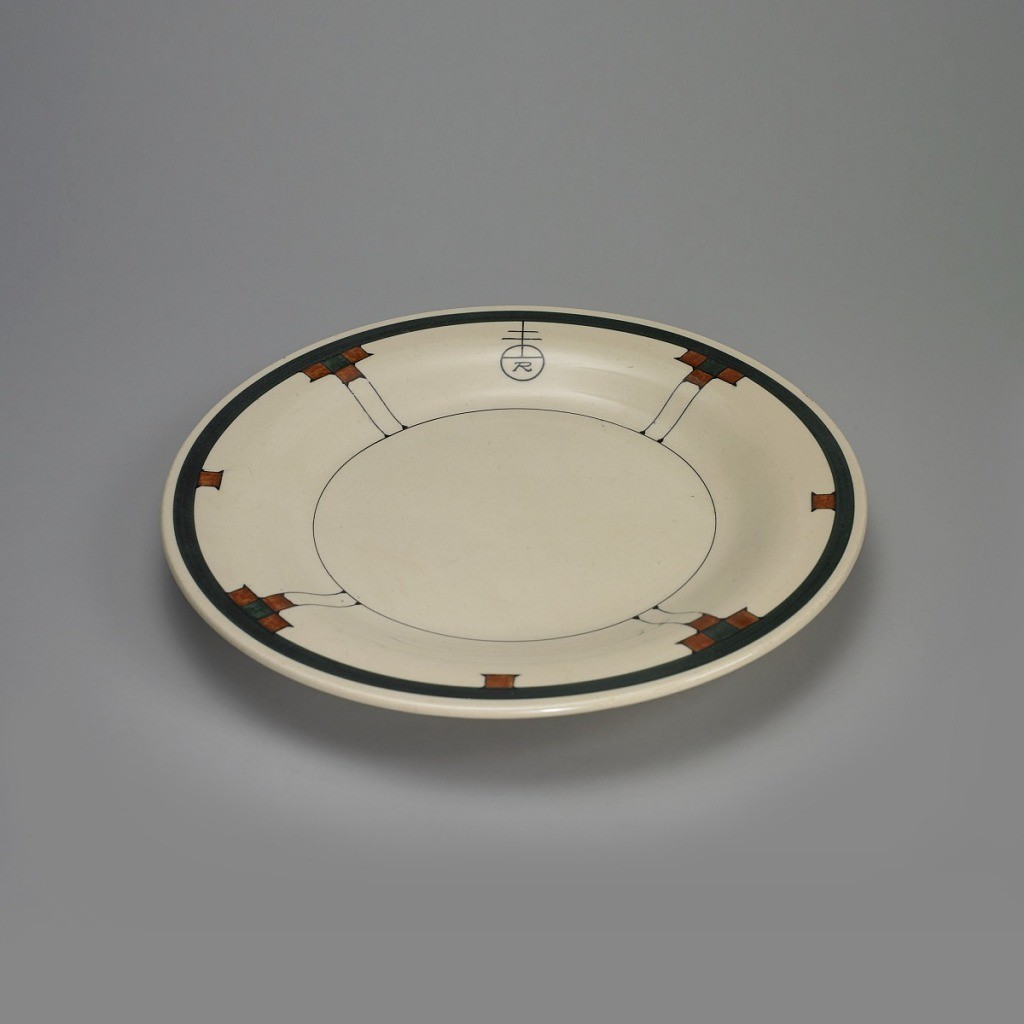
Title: Plate
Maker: Buffalo Pottery, Founded 1902
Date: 1910–15
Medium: Glazed pottery
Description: Cream-colored ground with a decorative pattern of a dark blue circle on the edge from which are suspended four designs connected by fine blue lines to a fine blue inner circle, alternating with three brown brown squares, with the Roycroft logo in one panel.